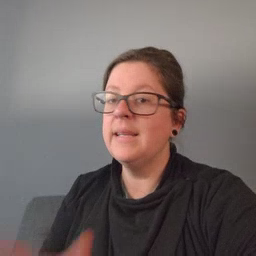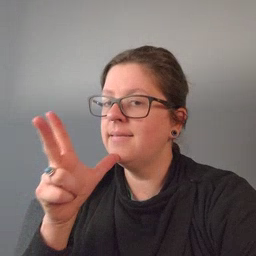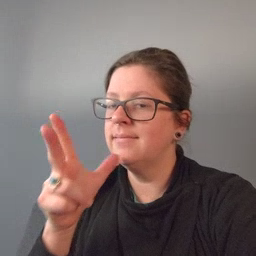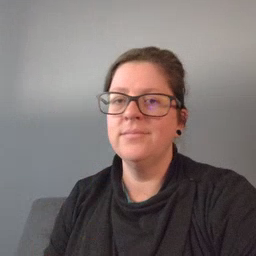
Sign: hen